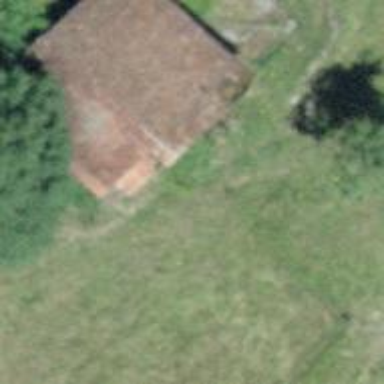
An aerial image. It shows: Barn.